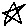
Label: star